Interaction volume radius: 10 \u00c5
Interaction volume height: 25 \u00c5
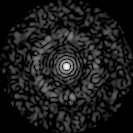
Disorder parameter: 0.8534